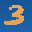
Label: 3